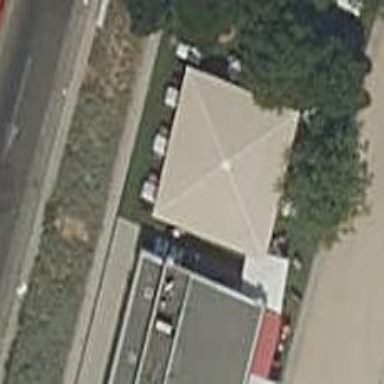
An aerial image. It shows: Cafe.